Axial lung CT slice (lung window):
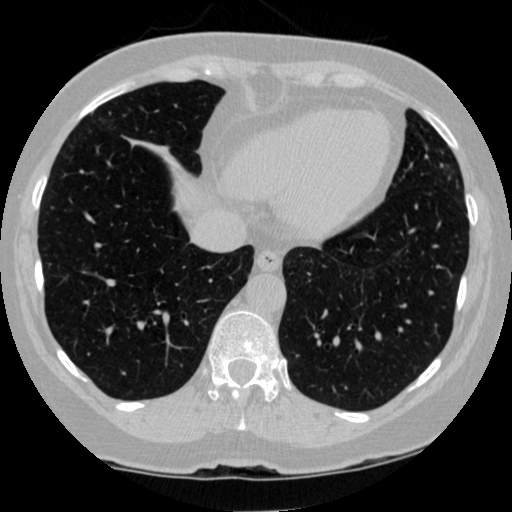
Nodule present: no